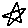
Label: star